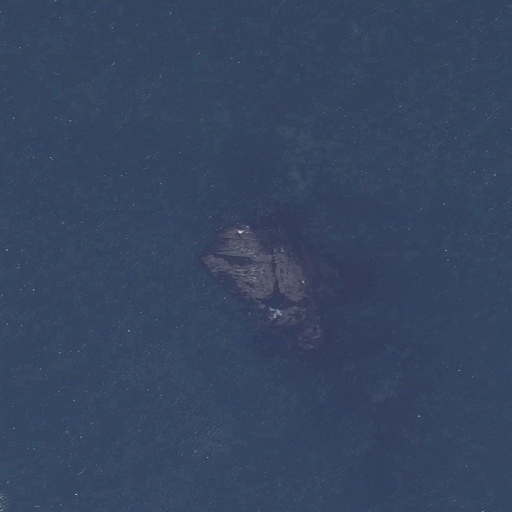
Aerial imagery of bar in Maine named Middle Ledge containing only open water